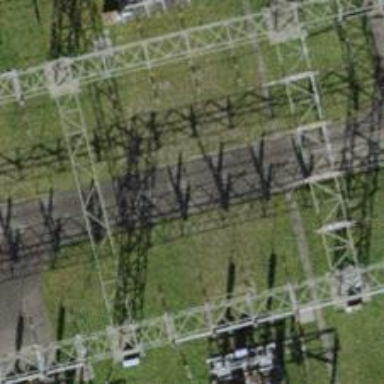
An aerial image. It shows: Power line carrying busbar.